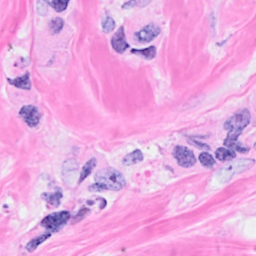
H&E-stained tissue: Breast